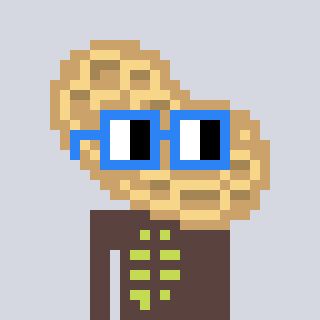
a pixel art character with square blue glasses, a peanut-shaped head and a darkbrown-colored body on a cool background